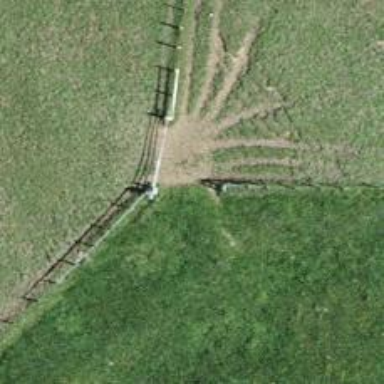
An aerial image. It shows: Gate.